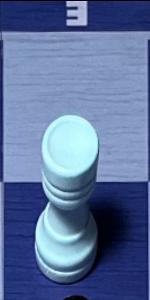
Label: Rook_White